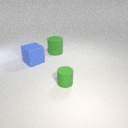
small green rubber cylinder in front of large green rubber cylinder